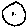
Label: circle